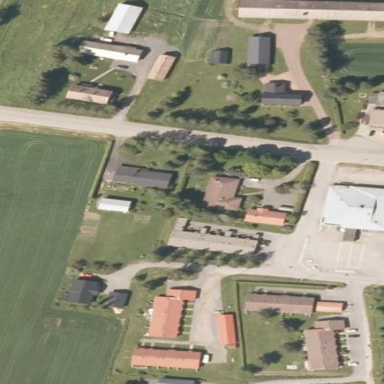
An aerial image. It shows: Farmyard area.